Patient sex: F
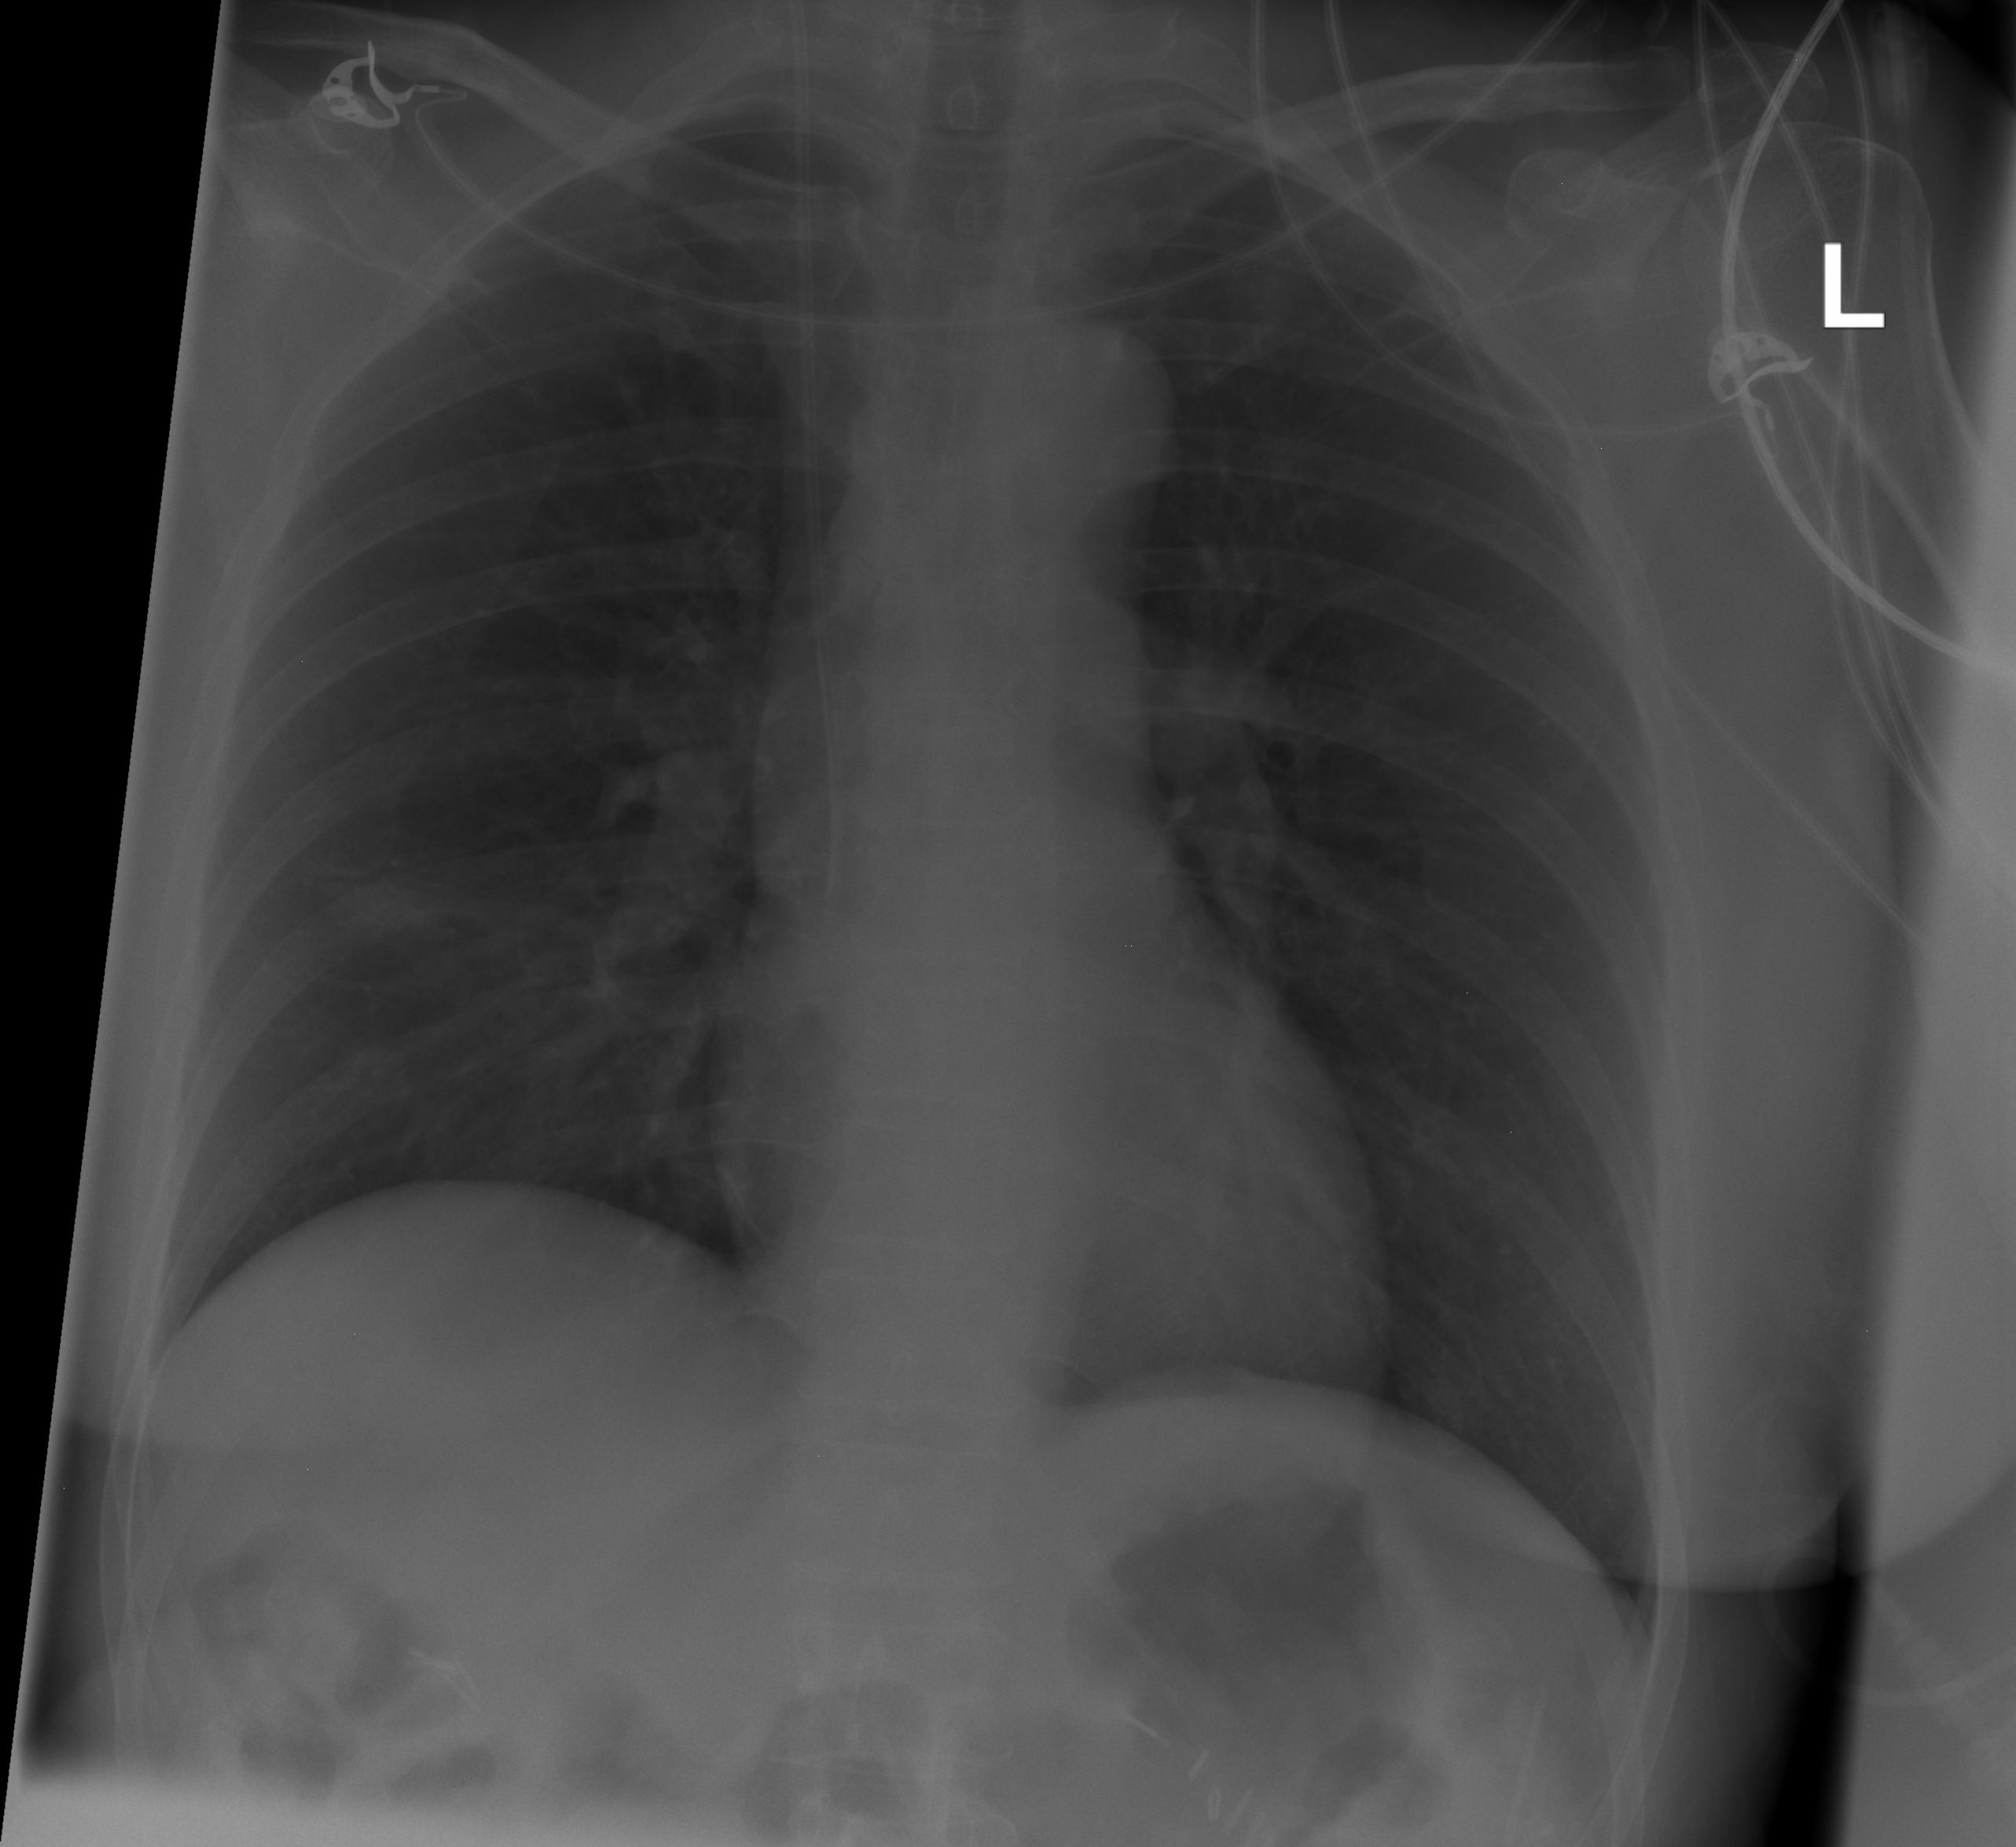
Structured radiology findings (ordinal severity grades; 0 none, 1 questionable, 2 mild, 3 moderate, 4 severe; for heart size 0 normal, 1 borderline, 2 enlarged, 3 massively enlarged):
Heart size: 0
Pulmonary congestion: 0
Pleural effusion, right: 0
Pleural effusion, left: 0
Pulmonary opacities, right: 2
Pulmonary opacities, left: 0
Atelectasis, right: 0
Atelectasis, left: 0